Field crop: maize
Growth stage: 2
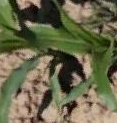
Species: maize